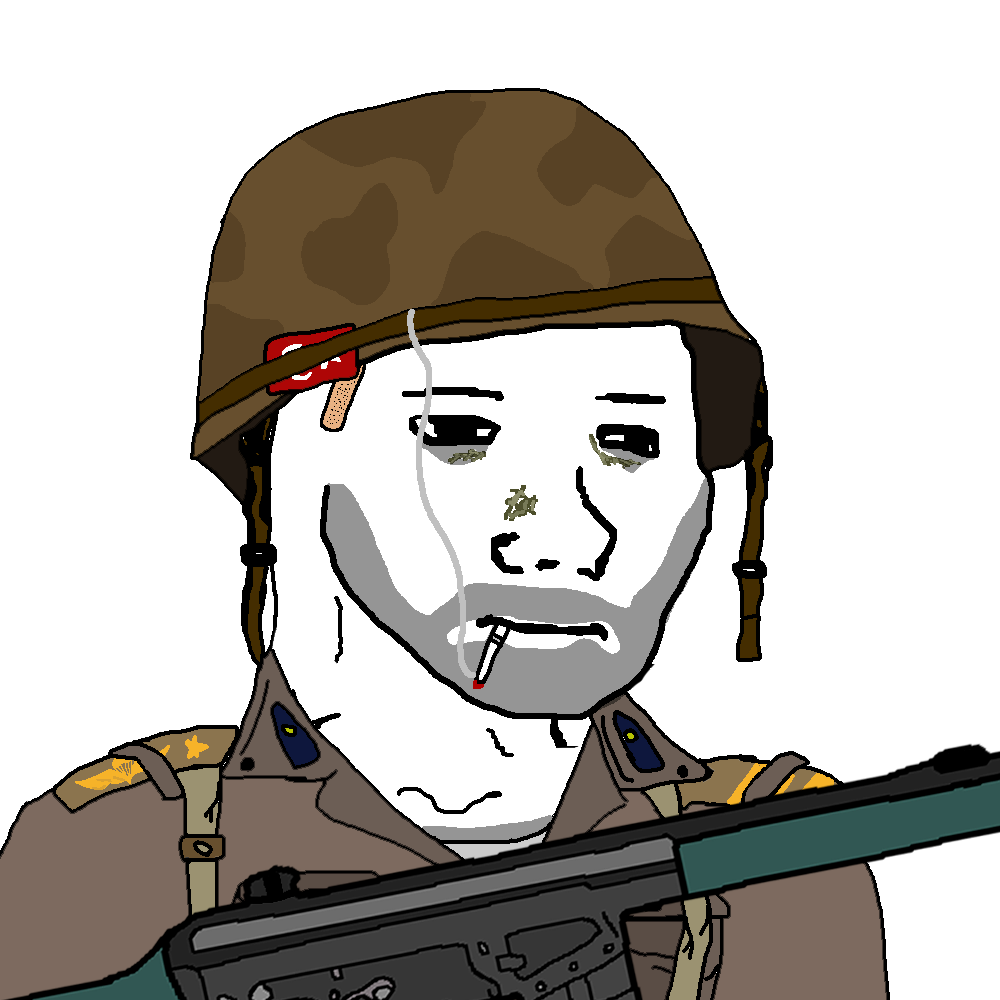
Label: 5_Doomer